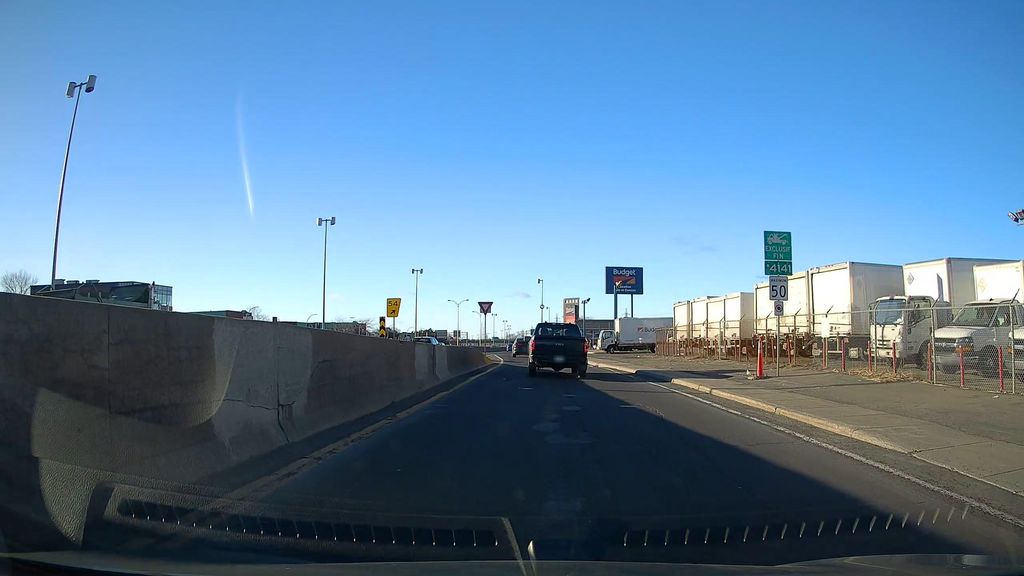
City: montreal